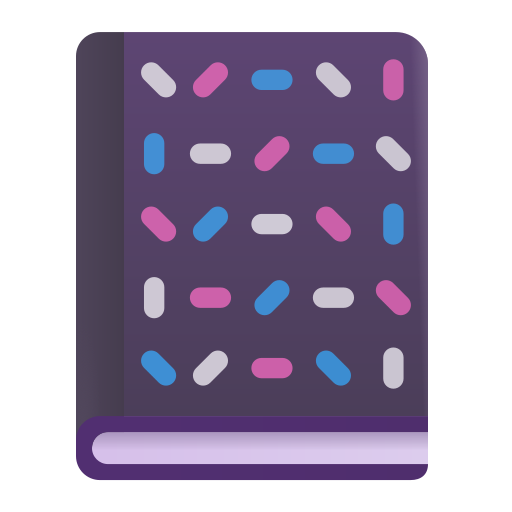
notebook with decorative cover color